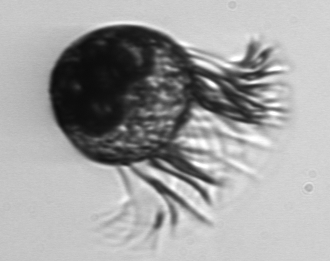
Label: Pelagostrobilidium